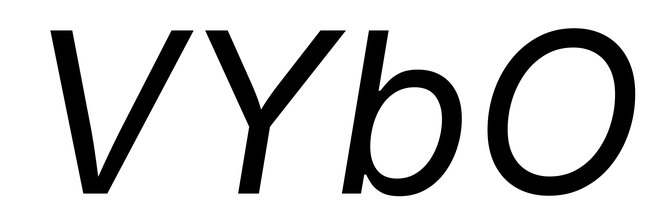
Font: Inter-Italic_Italic